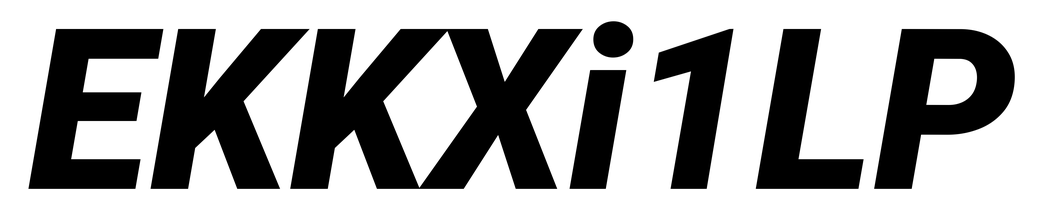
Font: Roboto-Italic_Black_Italic